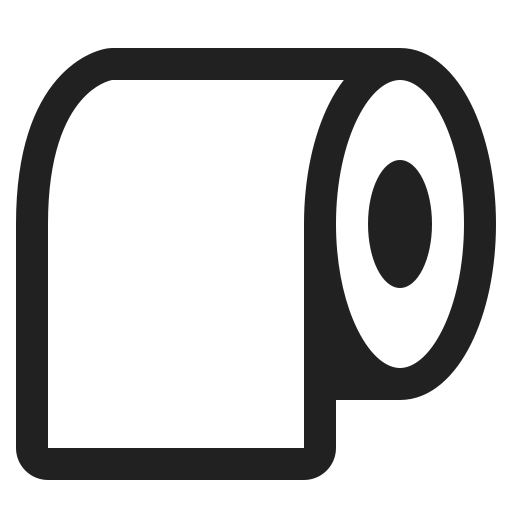
roll of paper high contrast